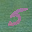
Label: 5